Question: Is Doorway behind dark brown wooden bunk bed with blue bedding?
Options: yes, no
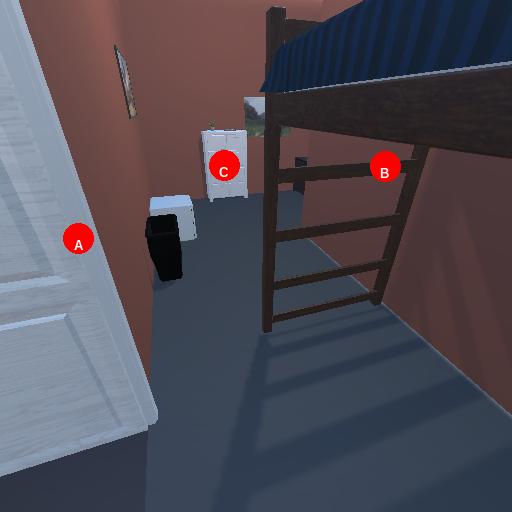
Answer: yes